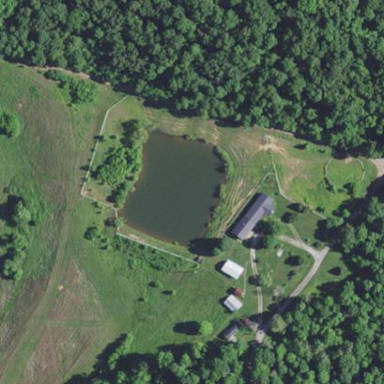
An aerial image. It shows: Pond with natural water.